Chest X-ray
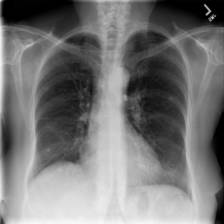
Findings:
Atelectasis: negative
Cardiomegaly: negative
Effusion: negative
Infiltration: negative
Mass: negative
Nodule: negative
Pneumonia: negative
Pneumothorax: negative
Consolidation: negative
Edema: negative
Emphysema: negative
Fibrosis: negative
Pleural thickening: negative
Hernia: negative